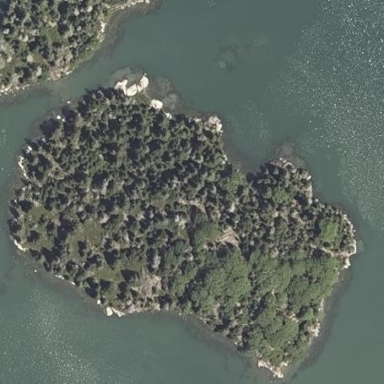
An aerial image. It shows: Islet along the coastline.